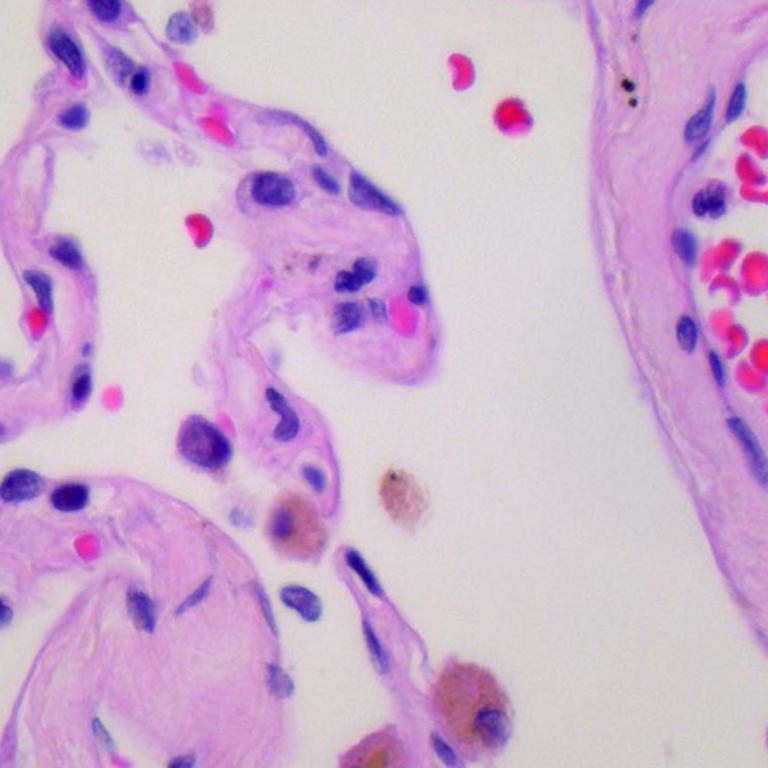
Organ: lung
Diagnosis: benign